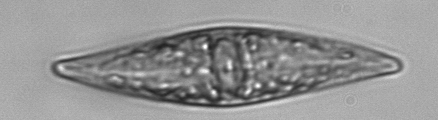
Label: Pleurosigma